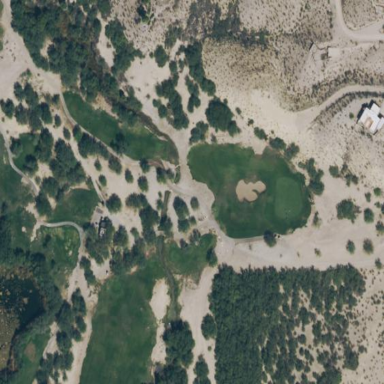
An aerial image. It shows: Area of rough grass used for golf.